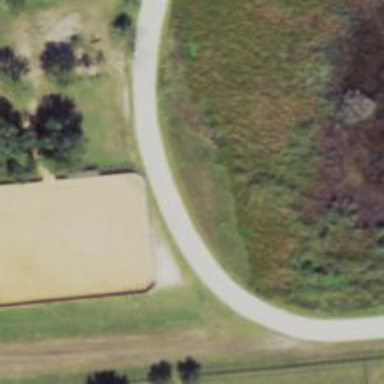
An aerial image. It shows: Track designed for horse racing in leisure land setting.